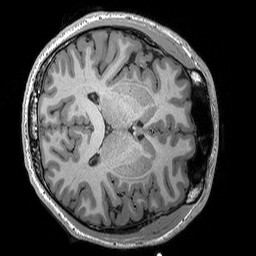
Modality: T1w
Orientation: axial
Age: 27
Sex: male
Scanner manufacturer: siemens
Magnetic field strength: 3 T
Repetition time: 2.3 s
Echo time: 0.00298 s